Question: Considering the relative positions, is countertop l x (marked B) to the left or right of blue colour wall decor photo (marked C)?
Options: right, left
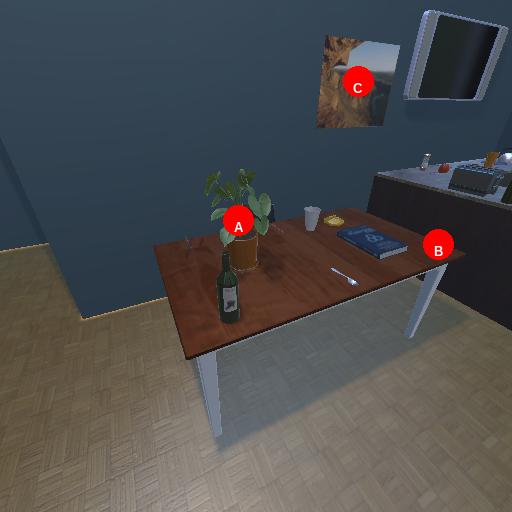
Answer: right